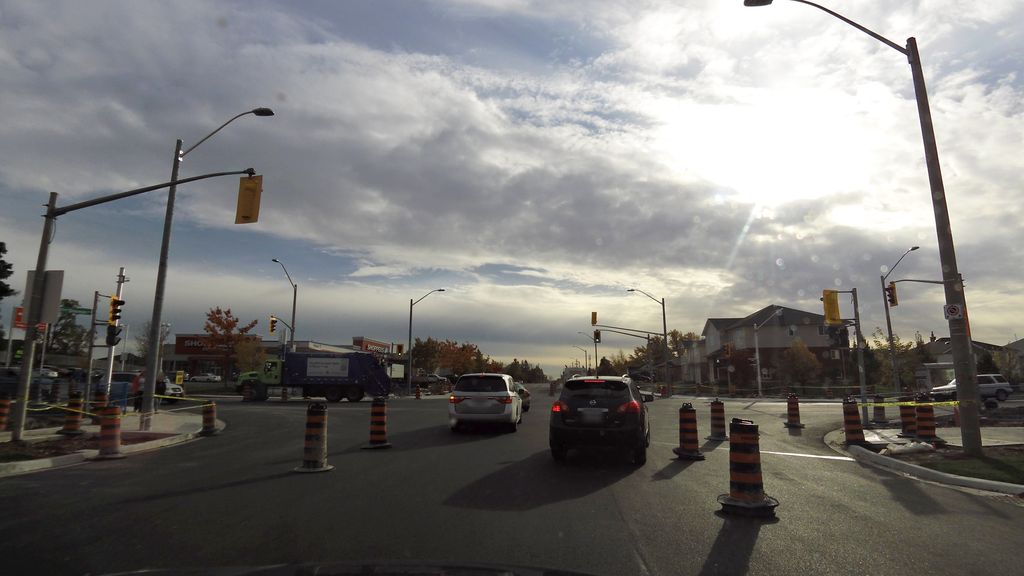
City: hamilton